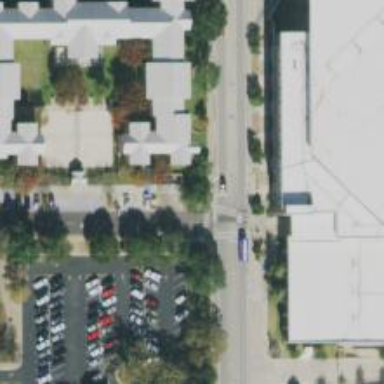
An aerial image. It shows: Marked footway crossing with lines.